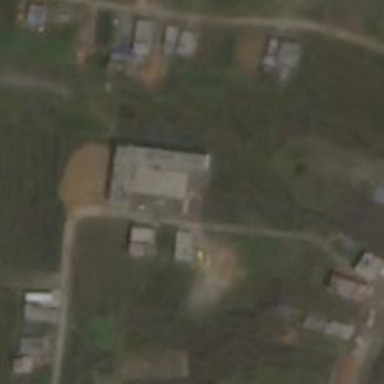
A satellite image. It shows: School.